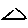
Label: triangle